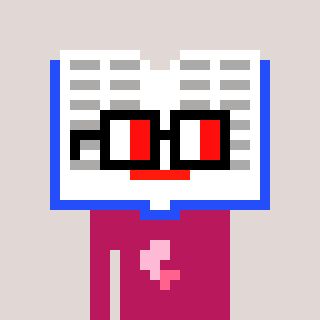
a pixel art character with square glasses with black frames and red eyes, a dictionary-shaped head and a darkpink-colored body on a warm background